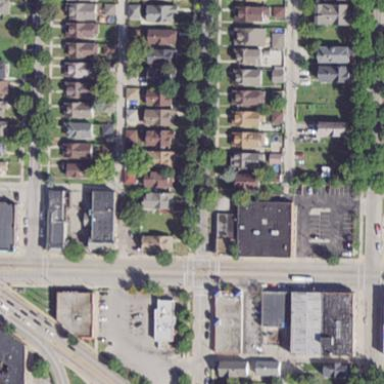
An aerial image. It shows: Sidewalk.